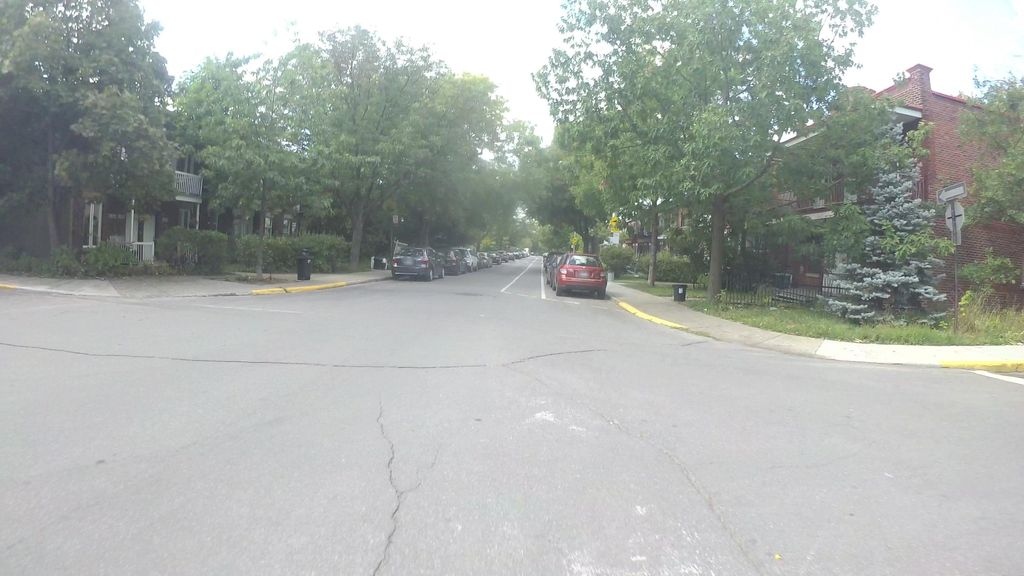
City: montreal